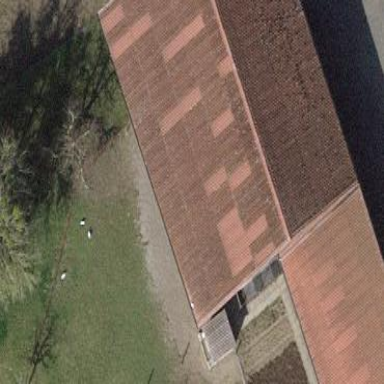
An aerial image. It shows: Shed.